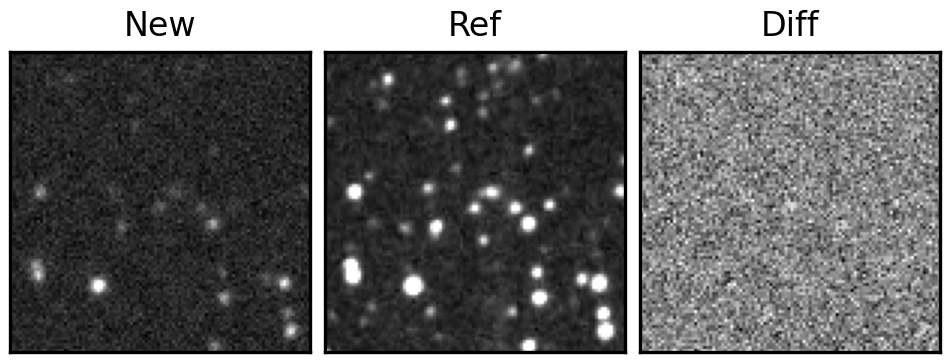
Label: real